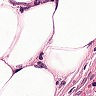
Metastatic tissue present: no